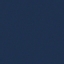
Land use / land cover: SeaLake